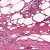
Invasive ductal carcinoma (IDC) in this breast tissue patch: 0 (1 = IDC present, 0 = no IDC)